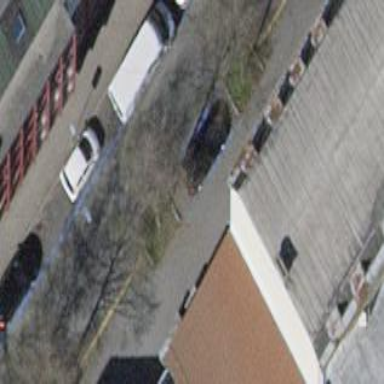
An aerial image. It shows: Parking lane area.